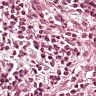
Metastatic tissue present: no